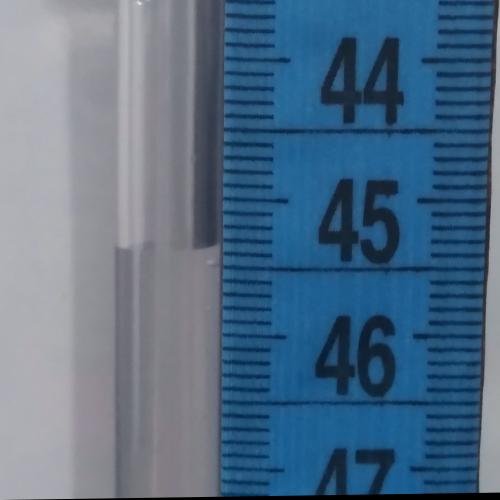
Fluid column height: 45.3 cm